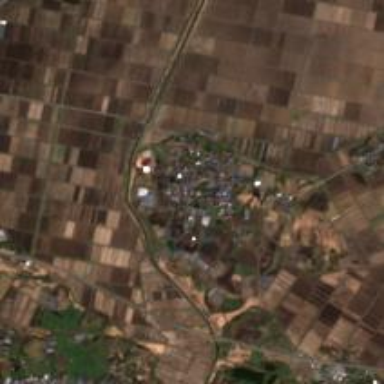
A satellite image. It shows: Farmland with rice crops ready for harvest.